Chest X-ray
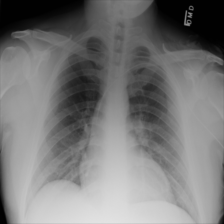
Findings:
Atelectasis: negative
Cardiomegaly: negative
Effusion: negative
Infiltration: negative
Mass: negative
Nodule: negative
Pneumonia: negative
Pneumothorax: negative
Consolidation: negative
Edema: negative
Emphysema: negative
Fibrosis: negative
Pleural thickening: negative
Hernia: negative